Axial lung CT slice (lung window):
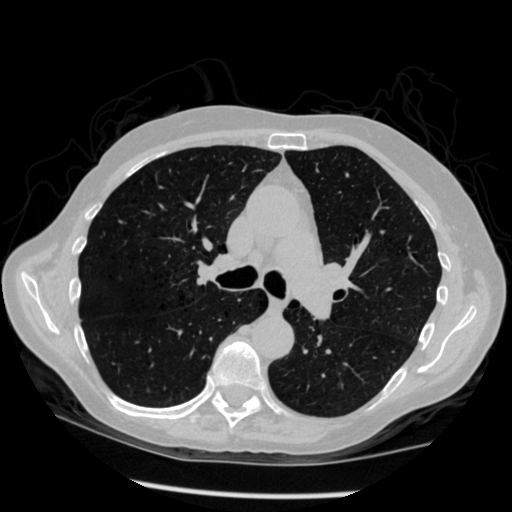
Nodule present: no